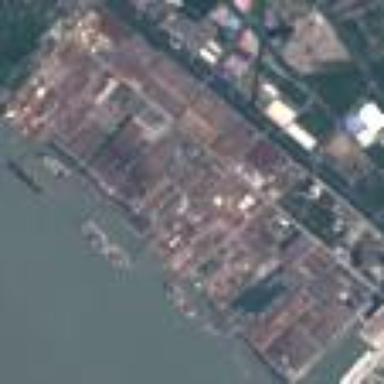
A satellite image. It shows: Industrial area designated as shipyard.